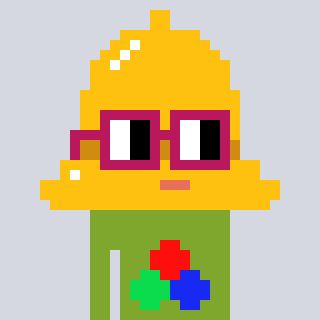
a pixel art character with square dark red glasses, a bell-shaped head and a slimegreen-colored body on a cool background